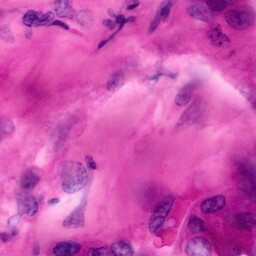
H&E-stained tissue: Pancreatic